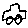
Label: car